【题型】填空题　【知识点】平面几何　【难度】easy
如图, 在 $\triangle ABC$ 中, $\angle A = 50^\circ$, $\angle B = 60^\circ$, $\triangle ABC$ 绕点 $A$ 逆时针旋转的三角形的一边平行与原三角形的一边, 若旋转角 $\alpha$ 小于 $180^\circ$, 则 $\alpha = \underline{\quad }$。

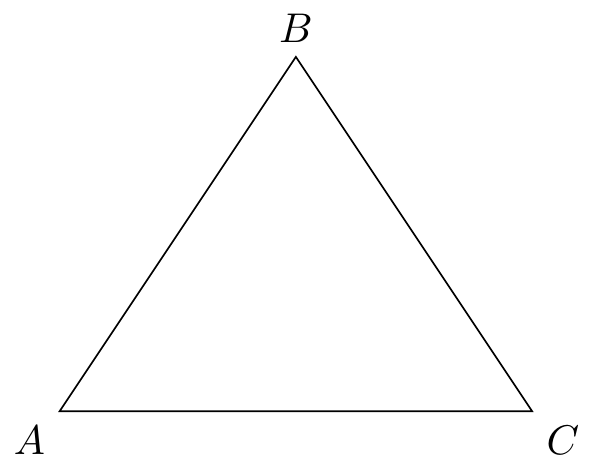
【解答】
解：如图, 当 $\triangle ABC$ 绕点 $A$ 逆时针旋转当 $B_1C_1 // AC$ 时,

$\because B_1C_1 // AC$,

$\therefore \angle C_1B_1A + \angle B_1AC = 180^\circ$,

$\because \angle CBA = 60^\circ$, $\angle BAC = 50^\circ$,

$\therefore \angle BAB_1 = 180^\circ - \angle C_1B_1A - \angle B_1AC = 180^\circ - 60^\circ - 50^\circ = 70^\circ$；

当 $\triangle ABC$ 绕点 $A$ 逆时针旋转当 $AB_2 // CB$ 时,

$\because \angle BAC = 50^\circ$,

$\therefore \angle BAB_2 = 180^\circ - 50^\circ = 130^\circ$,

故答案为：$70^\circ$ 或 $130^\circ$。
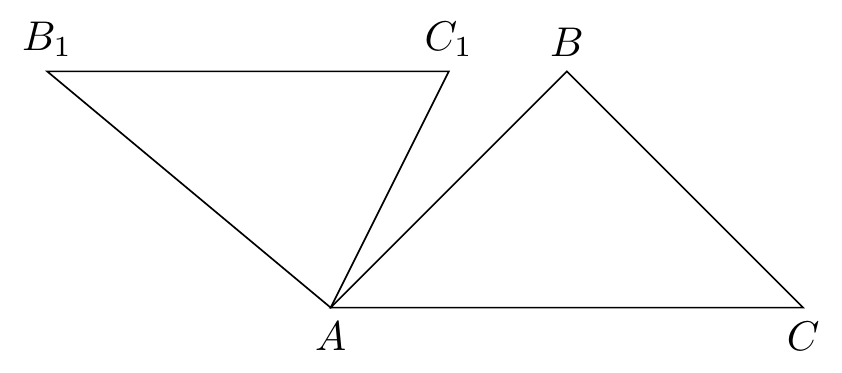
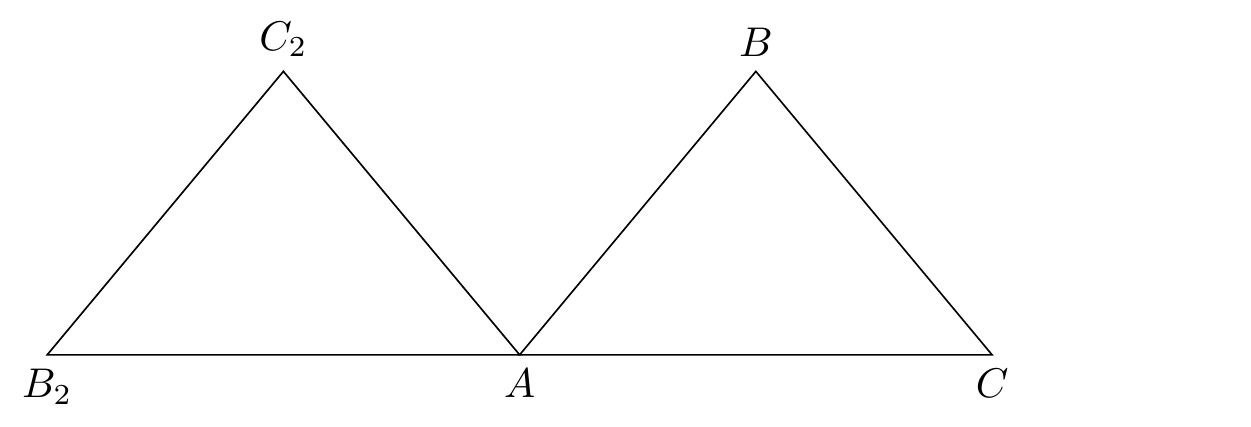